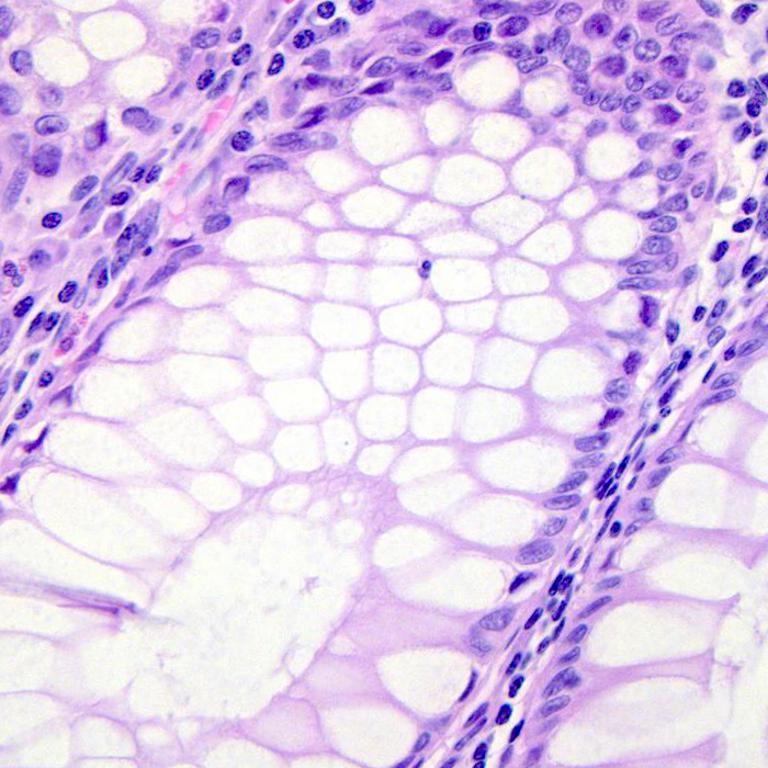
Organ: colon
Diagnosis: benign